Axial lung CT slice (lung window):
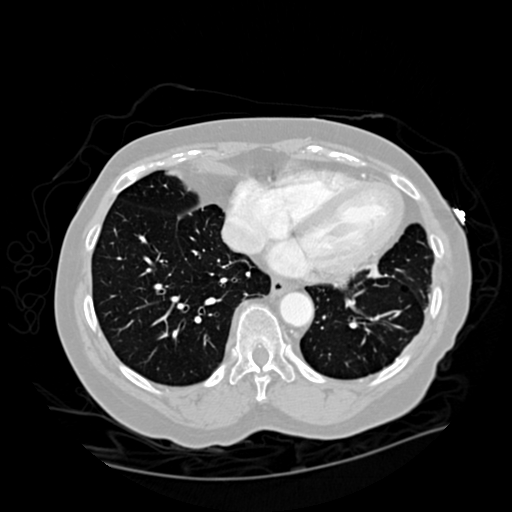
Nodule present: no